Question: Hi and thanks for your help,
I have an App which I compile against API 17 in Eclipse.
The App performs some simple internet connections.
Now, when I test on an Emulator with API 17 everything works fine.
If i test it against an Emulator with API 8 the App apparently is not able to perform network connections (adMob dos not show, HttpGet apparently not retrieving anything...) form my App (web browser on Emulator working fine and loading normally).
---
And adMob as well does not load on Emulators with API 8 or 10 (it does on API 17 Emulators).
---
Any help very much appreciated !!!
This is my main Activity:
'''
public class QuotesActivity extends Activity implements MyInterface {
private String url2;
public static ArrayList<Stock> lt;
public static ArrayList<Stock> favQ;
public MyAdapter myAdap;
public Intent intent;
public ListView lv;
public FavManager fm;
private AdView adView;
@Override
public void onCreate(Bundle savedInstanceState) {
super.onCreate(savedInstanceState);
setContentView(R.layout.search);
AdRequest request = new AdRequest();
// request.addTestDevice(AdRequest.TEST_EMULATOR);
request.setGender(AdRequest.Gender.MALE);
boolean tabletSize = getResources().getBoolean(R.bool.isTablet);
if (tabletSize) {
// Create the adView
adView = new AdView(this, AdSize.SMART_BANNER, "a151388079e47d1");
} else {
// Create the adView
adView = new AdView(this, AdSize.BANNER, "a151388079e47d1");
}
// Lookup your LinearLayout assuming it's been given
// the attribute android:id="@+id/mainLayout"
LinearLayout layout = (LinearLayout) findViewById(R.id.ad);
// Add the adView to it
layout.addView(adView);
// Initiate a generic request to load it with an ad
adView.loadAd(request);
lt = new ArrayList<Stock>();
favQ = new ArrayList<Stock>();
fm = new FavManager(getApplicationContext());
favQ.clear();
favQ.addAll(fm.ritiraFav());
PreferenceManager.setDefaultValues(this, R.xml.preferences, false);
lt.clear();
// ////////////
try {
InputStream in = getResources().openRawResource(R.raw.markets3);
if (in != null) {
InputStreamReader tmp = new InputStreamReader(in);
BufferedReader reader = new BufferedReader(tmp);
String str;
String str1 = null;
String str2 = null;
boolean flag = true;
while ((str = reader.readLine()) != null) {
if (flag) {
str1 = str;
flag = false;
} else {
str2 = str;
lt.add(new Stock(str1, str2, "0", "0"));
flag = true;
}
}
in.close();
}
}
catch (Throwable t) {
// Log.e("", "Exception: " + t.toString());
}
// ///////
Collections.sort(lt, new Comparator<Stock>() {
public int compare(Stock s1, Stock s2) {
return s1.nome.compareToIgnoreCase(s2.nome);
}
});
lv = (ListView) findViewById(android.R.id.list);
lv.setScrollbarFadingEnabled(false);
Button favourites = (Button) findViewById(R.id.favoritesbtn);
favourites.setOnClickListener(new View.OnClickListener() {
@Override
public void onClick(View v) {
Intent intent = new Intent(QuotesActivity.this,
QuotesActivityFavourites.class);
startActivity(intent);
}
});
Button search = (Button) findViewById(R.id.googsearch);
search.setOnClickListener(new View.OnClickListener() {
@Override
public void onClick(View v) {
// Log.e("", "Chiamo onSearchRequested()");
onSearchRequested();
}
});
myAdap = new MyAdapter(lt, this, this);
myAdap.l = lt;
lv.setAdapter(myAdap);
Button preference = (Button) findViewById(R.id.preferencebutton);
preference.setOnClickListener(new View.OnClickListener() {
@Override
public void onClick(View v) {
Intent intent = new Intent(QuotesActivity.this,
SettingsActivity.class);
startActivity(intent);
}
});
lv.setOnItemClickListener(new OnItemClickListener() {
public void onItemClick(AdapterView<?> parent, View view,
final int position, long id) {
for (Stock item : favQ) {
if (item.simbolo.equals(lt.get(position).simbolo)) {
AlertDialog.Builder builder = new AlertDialog.Builder(
QuotesActivity.this);
builder.setPositiveButton("Yes", new OnClickListener() {
public void onClick(DialogInterface arg0, int arg1) {
deleteFromFavorites(lt.get(position));
}
});
builder.setNegativeButton("No", new OnClickListener() {
public void onClick(DialogInterface arg0, int arg1) {
// Quotes.layoutSchermo(2);
}
});
builder.setMessage("Stock Already in Portfolio. Delete from it?");
builder.setTitle(lt.get(position).nome);
AlertDialog dialog = builder.create();
builder.show();
return;
}
}
AlertDialog.Builder builder = new AlertDialog.Builder(
QuotesActivity.this);
final int pos = position;
builder.setPositiveButton("Yes", new OnClickListener() {
public void onClick(DialogInterface arg0, int arg1) {
addToFavorites(lt.get(pos));
}
});
builder.setNegativeButton("No", new OnClickListener() {
public void onClick(DialogInterface arg0, int arg1) {
// Quotes.layoutSchermo(2);
}
});
builder.setMessage("Add to Portfolio?");
builder.setTitle(lt.get(position).nome);
AlertDialog dialog = builder.create();
builder.show();
// dialog.show();
}
});
}
@Override
public void onResume() {
super.onResume();
RelativeLayout focuslayout = (RelativeLayout) findViewById(R.id.RequestFocusLayout);
focuslayout.requestFocus();
favQ.clear();
favQ.addAll(fm.ritiraFav());
}
public void addToFavorites(final Stock toadd) {
fm.addFav(toadd);
favQ.clear();
favQ.addAll(fm.ritiraFav());
return;
}
public void deleteFromFavorites(Stock todel) {
fm.removeFav(todel);
favQ.clear();
favQ.addAll(fm.ritiraFav());
return;
}
public void UpdateLine(Integer position) {
UpdateTask up = new UpdateTask();
up.execute(position, null, null);
}
public class UpdateTask extends AsyncTask<Integer, Void, Void> {
@Override
protected void onProgressUpdate(Void... progress) {
}
@Override
protected void onPostExecute(Void result) {
myAdap.l = lt;
myAdap.notifyDataSetChanged();
}
@Override
protected Void doInBackground(Integer... position) {
DefaultHttpClient client = new DefaultHttpClient();
String srt = "";
// ///////////API SEGRETO DI GOOGLE ORIGINARIO
// String url
// =getString(R.string.dettaglio1).concat("'"+fav.get(i).simbolo+"'").concat(getString(R.string.dettaglio2));
// ///////////API ALTERNATIVO
String url = getString(R.string.urlaternativo).concat(
lt.get(position[0]).simbolo);
HttpGet getMethod = new HttpGet(url);
try {
ResponseHandler<String> responseHandler = new BasicResponseHandler();
srt = client.execute(getMethod, responseHandler);
int inizio = srt.indexOf("<last data="");
int fine = srt.indexOf(""/>", inizio + 12);
lt.get(position[0]).setPrezzo(srt.substring(inizio + 12, fine));
inizio = srt.indexOf("<perc_change data="");
fine = srt.indexOf(""/>", inizio + 19);
lt.get(position[0]).setCambiamento(
srt.substring(inizio + 19, fine));
} catch (Throwable t) {
// Log.e("ERRORE INTERNET", "ERRORE INTERNET", t);
}
return null;
}
}
@Override
public void onDestroy() {
if (adView != null) {
adView.destroy();
}
super.onDestroy();
}
}
'''
This is my Manifest:
'''
<manifest xmlns:android="http://schemas.android.com/apk/res/android"
package="com.example.quotes" >
<uses-sdk
android:minSdkVersion="8"
android:targetSdkVersion="17" />
<uses-permission android:name="android.permission.INTERNET" />
<uses-permission android:name="android.permission.ACCESS_NETWORK_STATE" />
<application android:debuggable="true" >
<activity
android:name=".QuotesActivity"
android:configChanges="keyboard|keyboardHidden|orientation|screenLayout|uiMode|screenSize|smallestScreenSize"
android:icon="@drawable/ic_launcher"
android:label="Markets in your pocket !" >
<intent-filter>
<action android:name="android.intent.action.MAIN" />
<category android:name="android.intent.category.LAUNCHER" />
</intent-filter>
<meta-data
android:name="android.app.default_searchable"
android:value=".QuotesActivitySearch" />
</activity>
<activity
android:name=".QuotesActivitySearch"
android:configChanges="keyboard|keyboardHidden|orientation|screenLayout|uiMode|screenSize|smallestScreenSize"
android:icon="@drawable/ic_launcher"
android:label="Markets in your pocket !" >
<intent-filter>
<action android:name="android.intent.action.SEARCH" />
</intent-filter>
<meta-data
android:name="android.app.searchable"
android:resource="@xml/searchable" />
</activity>
<activity
android:name=".QuotesActivityFavourites"
android:configChanges="keyboard|keyboardHidden|orientation|screenLayout|uiMode|screenSize|smallestScreenSize"
android:icon="@drawable/ic_launcher"
android:label="Markets in your pocket !" >
</activity>
<activity
android:name=".SettingsActivity"
android:configChanges="keyboard|keyboardHidden|orientation|screenLayout|uiMode|screenSize|smallestScreenSize"
android:label="Settings" >
</activity>
<activity
android:name="com.google.ads.AdActivity"
android:configChanges="keyboard|keyboardHidden|orientation|screenLayout|uiMode|screenSize|smallestScreenSize" />
</application>
'''
This is my LogCat:
'''
03-15 14:16:05.554: D/dalvikvm(1466): GC_EXPLICIT freed 909K, 43% free 4716K/8135K, external 1170K/1682K, paused 7ms
03-15 14:16:07.185: E/ActivityThread(1466): Failed to find provider info for com.google.plus.platform
03-15 14:16:07.185: D/szipinf(1466): Initializing inflate state
03-15 14:16:07.185: D/szipinf(1466): Initializing zlib to inflate
03-15 14:16:07.214: I/Ads(1466): To get test ads on this device, call adRequest.addTestDevice("6EA1DCF3A944D7B947BC304C7A9E933D");
03-15 14:16:07.268: D/dalvikvm(1466): GC_CONCURRENT freed 395K, 36% free 5315K/8263K, external 1121K/1603K, paused 1ms+0ms
03-15 14:16:07.290: I/Ads(1466): adRequestUrlHtml: <html><head><script src="http://media.admob.com/sdk-core-v40.js"></script> <script>AFMA_getSdkConstants();AFMA_buildAdURL({"preqs":3,"session_id":"1145804483122245265 2","seq_num":"4","slotname":"a151388079e47d1","u_w":320,"msid":"com.marketsinyourpocket","cap":"m,a","js":"afma-sdk-a- v6.3.0","bas_off":0,"net":"ed","app_name":"1.android.com.marketsinyourpocket","hl":"en","gnt":3,"cust_gender":1,"carrier":"310260","u_audio":1,"u_sd":1.5,"ms":"Qqlgt9Kwv7BZOnio6PfLHi5mVs5ayp77VGIIyJ3Y7sojTNwIZfi0LHn2PZquoJTqpJx8NtOvTzGKWYlbxvU8fOjXkArCoqoQnGrLKZ57CTZOOt2WWrL9k8pyN4P-nBwIvuZDvijR0reHDyhcqwAoMtPdOeUV_cwIe3jk-6BMm_IgvGs8EKWVZESeqrSuExAStQMMsUYcC6p-XkB8KegxEX4FS2Q2CibdMk3CMKoAzfF58Sxp6DvRObm662IVwImzFWGdQ22UVx4ViQqz_ensdg1bXk5jgpyBOpV0jMFHgoEv5SwD5zpoeJfo-a1f0d5GR35f2bDAb3iXucuGB723lA","isu":"6EA1DCF3A944D7B947BC304C7A9E933D","format":"320x50_mb","oar":0,"ad_pos":{"height":0,"visible":0,"y":0,"x":0,"width":0},"u_h":533,"pt":1,"bas_on":0,"ptime":143736});</script></head><body></body></html>
03-15 14:16:07.358: W/webcore(1466): Can't get the viewWidth after the first layout
03-15 14:16:07.448: D/dalvikvm(1466): GC_CONCURRENT freed 338K, 33% free 6141K/9031K, external 1121K/1603K, paused 1ms+0ms
03-15 14:16:13.494: V/URL I USE(1466): http://www.google.com/ig/api?stock=SHY
03-15 14:16:33.614: E/EXCEPTION I GET(1466): java.net.UnknownHostException: www.google.com
'''
EDIT EDIT EDIT EDIT
Tried even on a API 10 Intel accelerated Emulator, with no better luck

Proxy is set correctly,
data transfer is enabled
...I am a bit desperate!
EDIT EDIT EDIT
Posted the entire Activity
'''
03-15 13:14:43.299: E/Exception(1318): java.net.UnknownHostException: www.google.com
'''
indeed I use a Google REST Service
Thanks for your help!
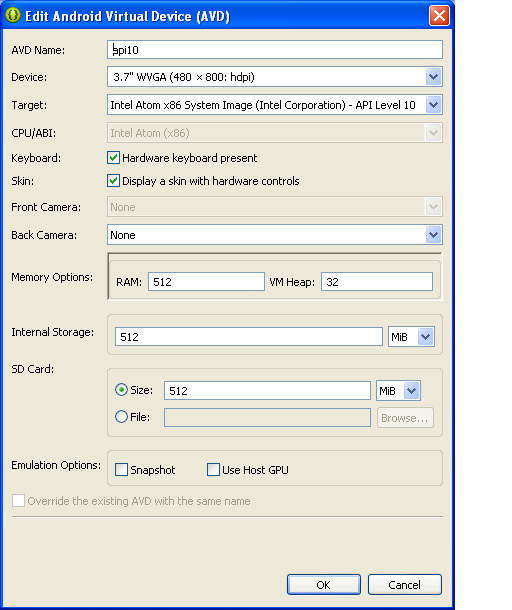
Answer: I'm pretty sure it's a proxy settings issue. Try explicit setting the proxy (obtain the values from Android System).
On a default HttpClient this would be:
'''
HttpClient client = new DefaultHttpClient();
//Get the default settings from APN
String proxyHost = android.net.Proxy.getDefaultHost();
int proxyPort = android.net.Proxy.getDefaultPort();
//Set Proxy params of client, if they are not the standard
if (proxyHost != null && proxyPort > 0) {
HttpHost proxy = new HttpHost(proxyHost, proxyPort);
client.getParams().setParameter(ConnRoutePNames.DEFAULT_PROXY, proxy);
}
HttpGet request = new HttpGet("http://www.google.com");
'''